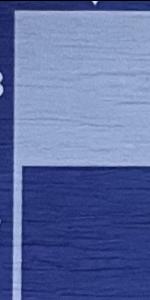
Label: Empty